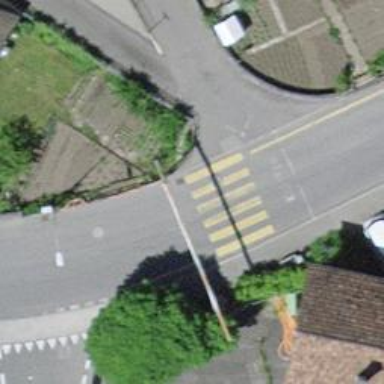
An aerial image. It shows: Uncontrolled zebra crossing on the road.